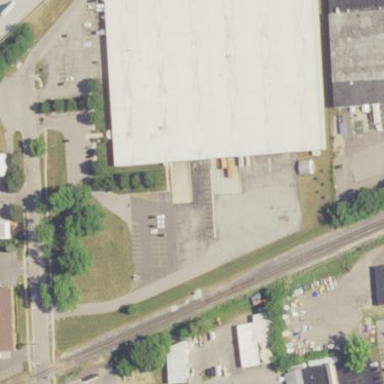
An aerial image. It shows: Warehouse.